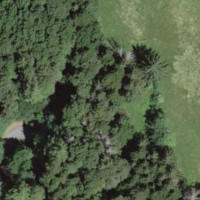
EUNIS habitat code: 44
Species observed at this site:
Silene dioica